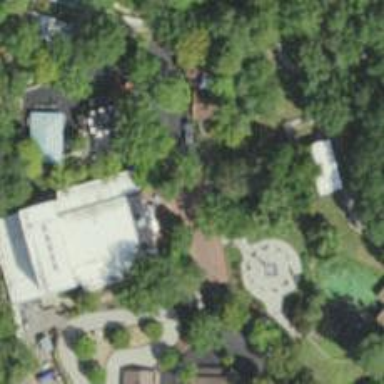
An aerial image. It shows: Theater building.